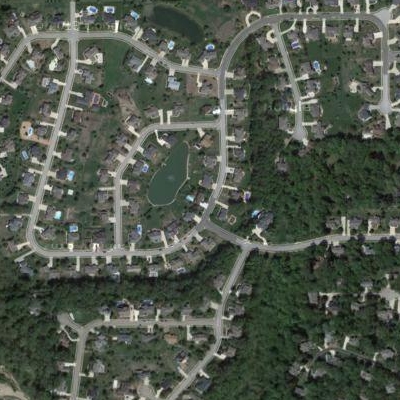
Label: fResident